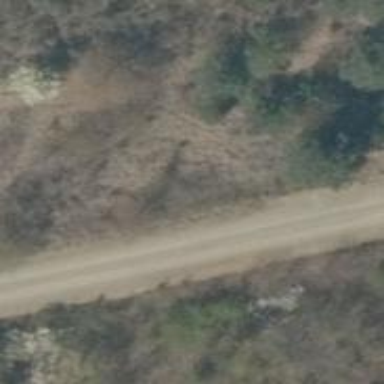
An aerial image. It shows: Gravel track with grade 2 quality.